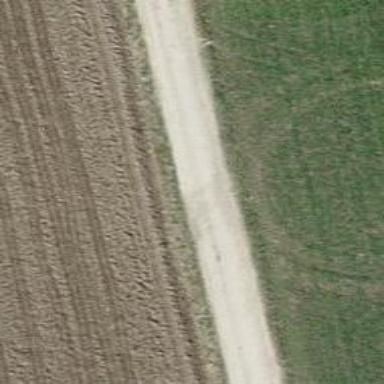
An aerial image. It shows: Track with compacted grade2 surface.